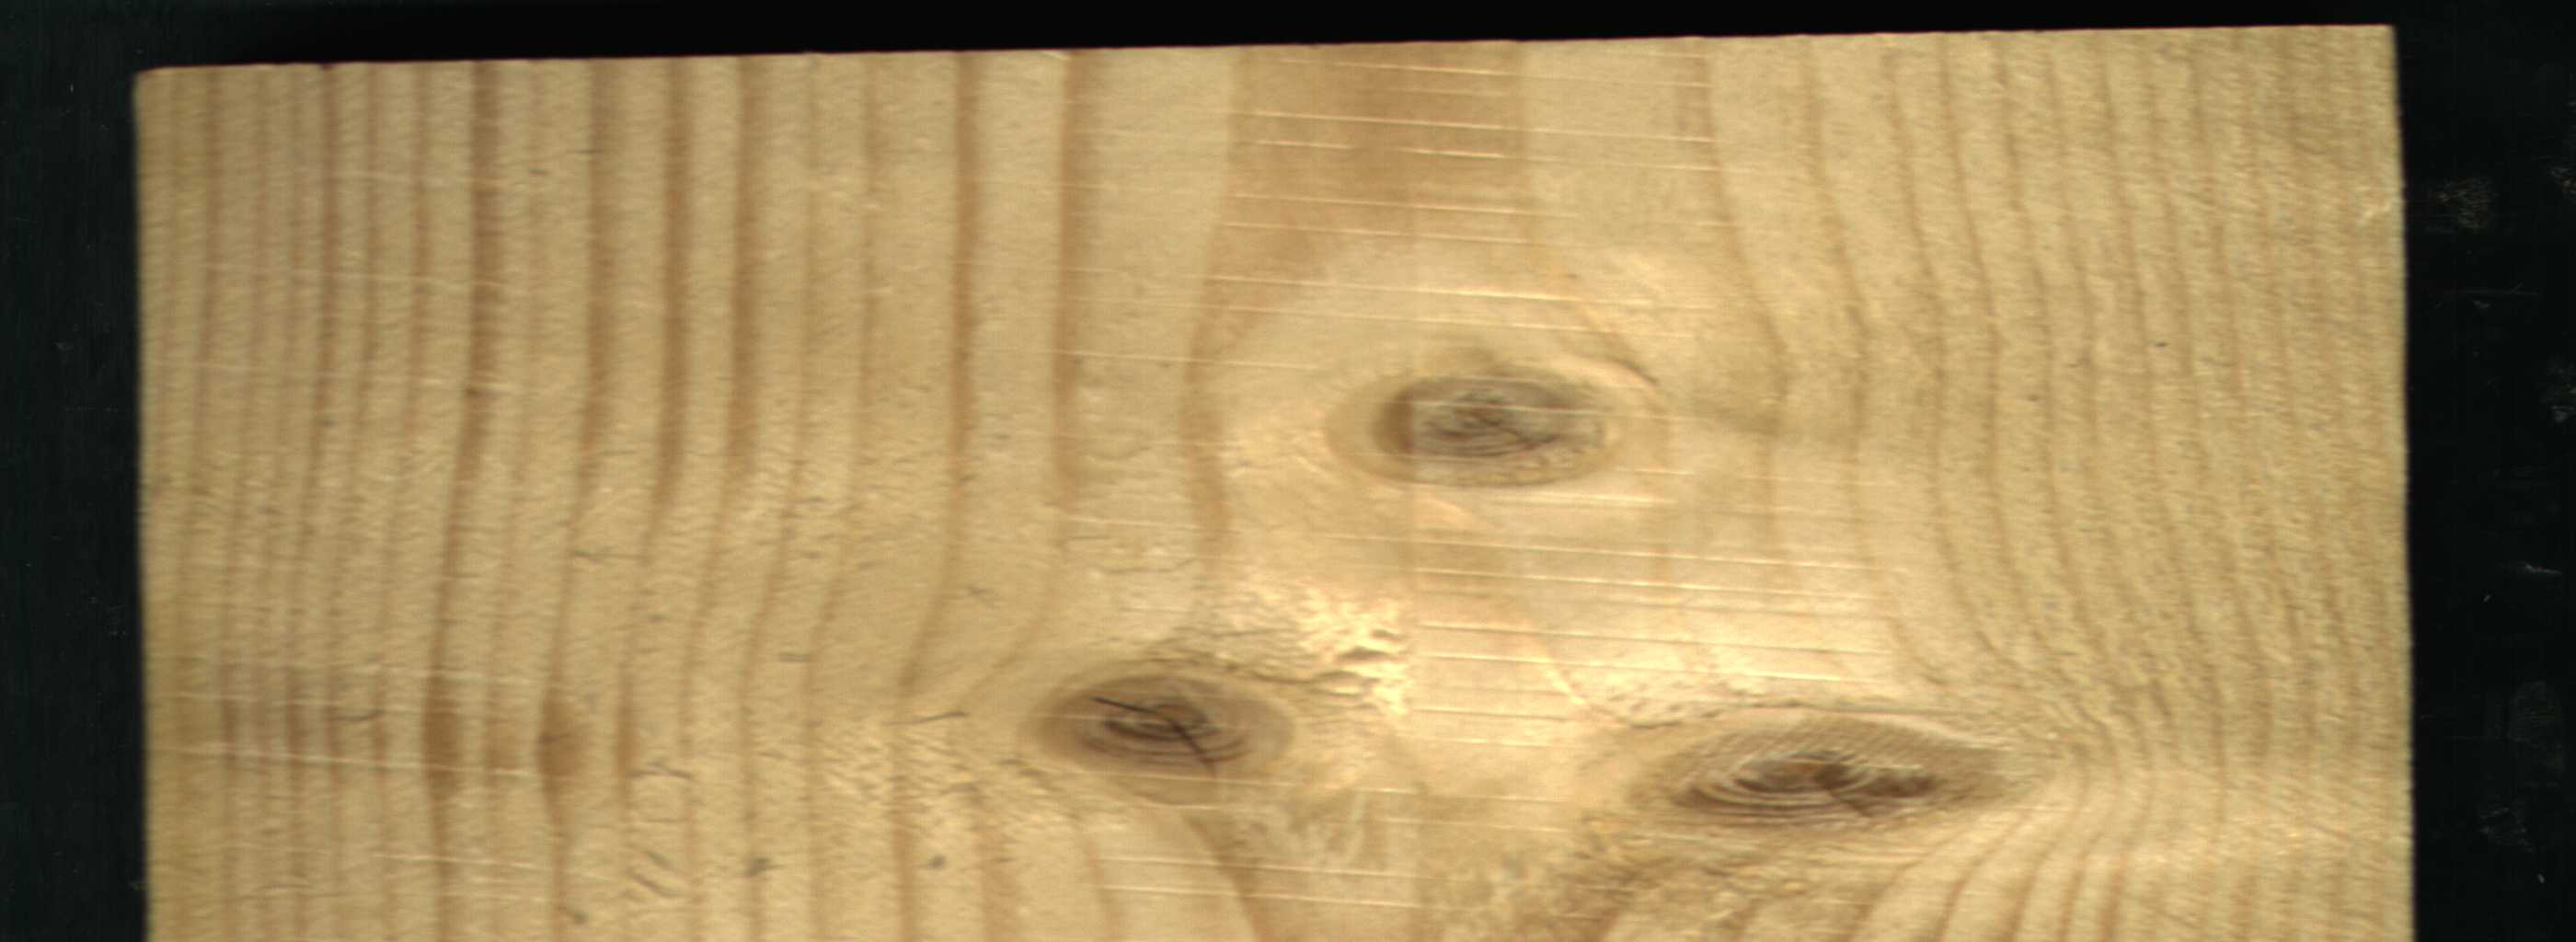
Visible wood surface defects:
knot_with_crack
Live_Knot
Live_Knot